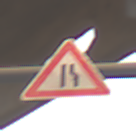
Verkehrszeichen: EinseitigVerengteFahrbahnRechts
Umgebung: Roofed, Suburban
Tageszeit: SunriseSunset
Wetter: Clear
Licht: Natural
Jahreszeit: NotSpecified
Kontrast: MediumContrast